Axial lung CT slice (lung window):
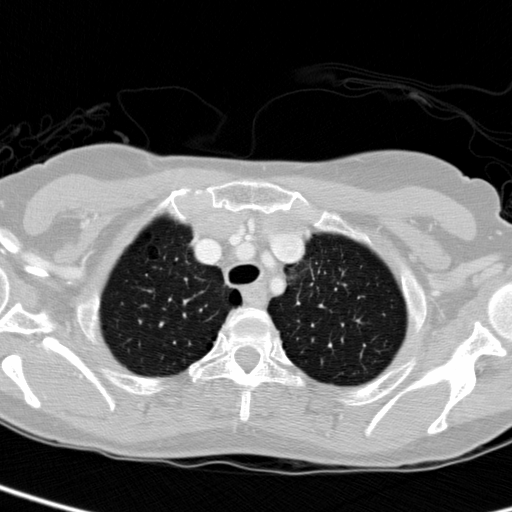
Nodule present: no